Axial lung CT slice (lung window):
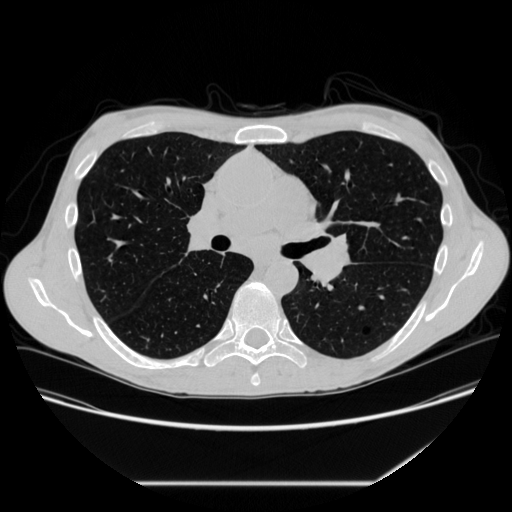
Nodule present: no